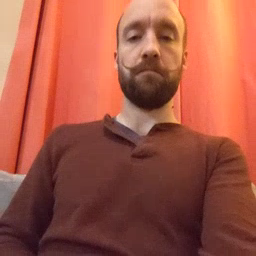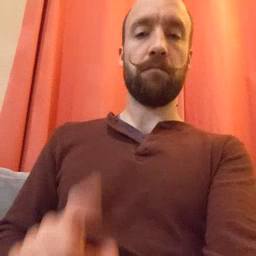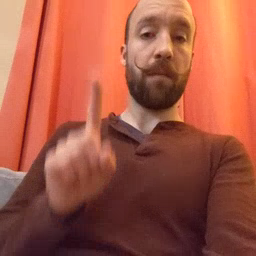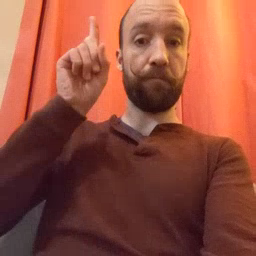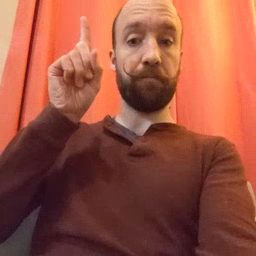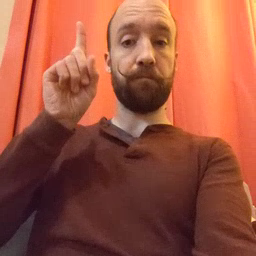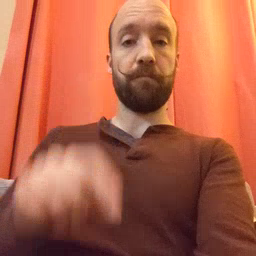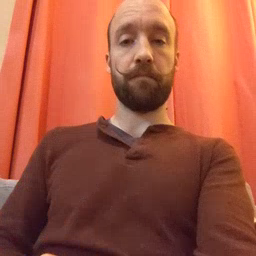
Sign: up